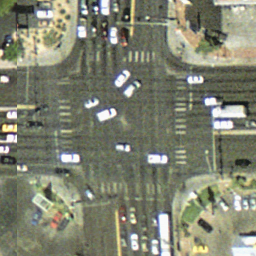
Label: intersection